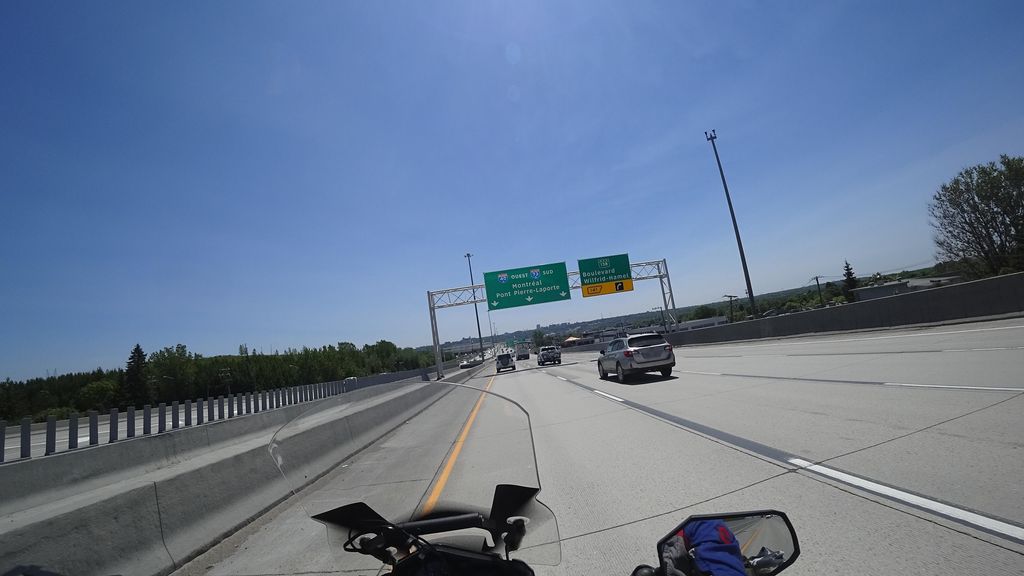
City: quebec_city